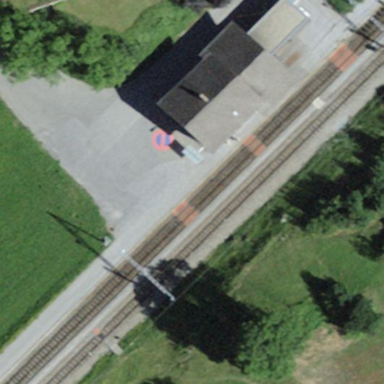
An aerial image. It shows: Platform for public transport at railway station.